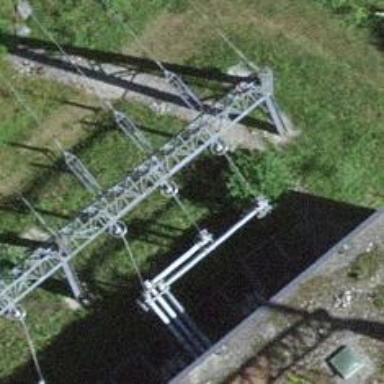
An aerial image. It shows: Three power lines with cables.